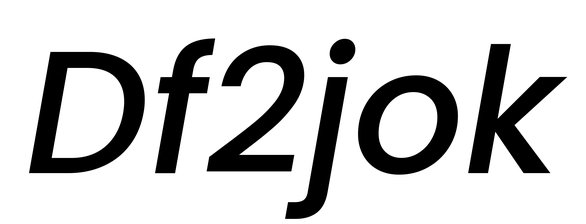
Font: Poppins-MediumItalic